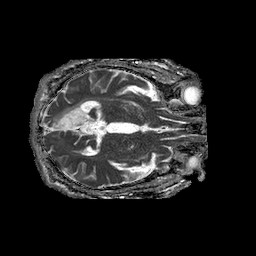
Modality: ADC
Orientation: axial
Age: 52
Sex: male
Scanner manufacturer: philips
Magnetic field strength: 1.5 T
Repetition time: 4.6 s
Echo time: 0.08941 s